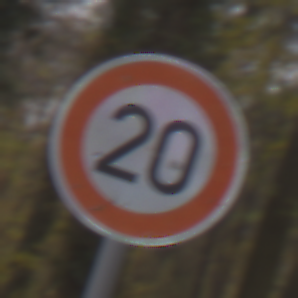
Verkehrszeichen: Geschwindigkeit20
Umgebung: Outdoor, Nature
Tageszeit: MorningAfternoon
Wetter: Overcast
Licht: Natural
Jahreszeit: Autumn
Kontrast: LowContrast